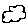
Label: cloud